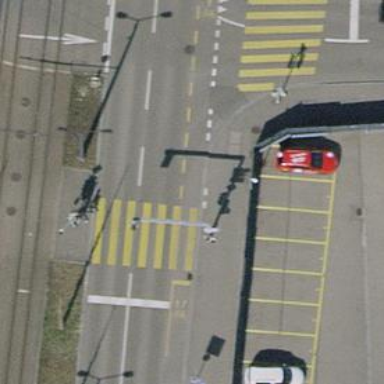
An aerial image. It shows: Road with traffic signals and zebra crossing marked by zebra lines.